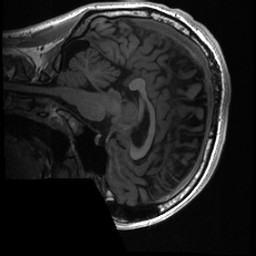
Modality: T1w
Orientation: sagittal
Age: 18
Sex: female